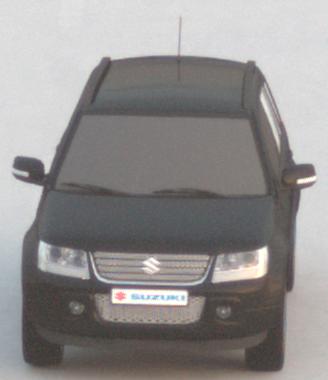
Make: Suzuki
Model: Grand Vitara
Detailed model: Gen. 1 JT
Model produced from: 2009
Model produced until: 2012
Doors: 5
Color: black
Road condition: dry road
Daytime: dawn
Contrast: low contrast